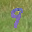
Label: 9